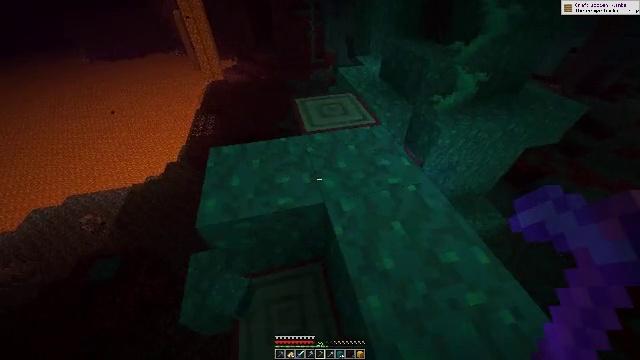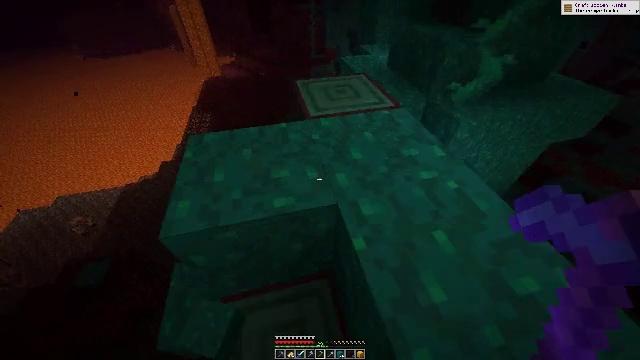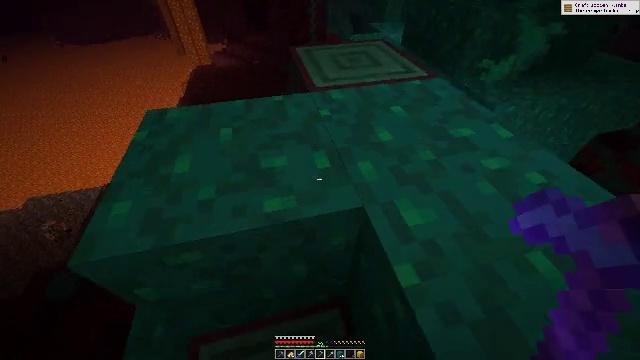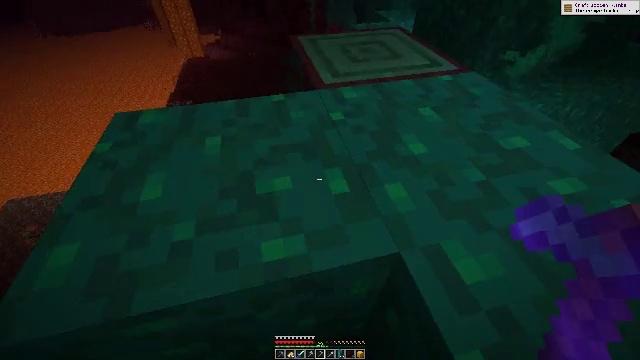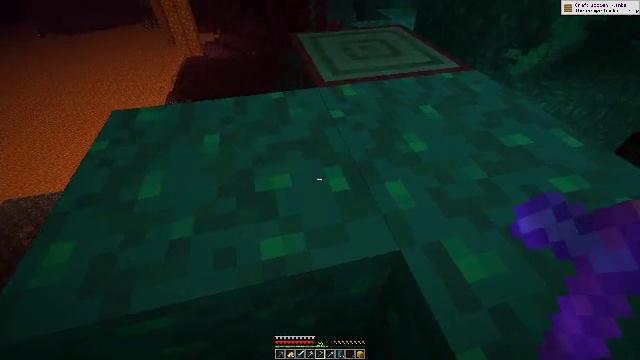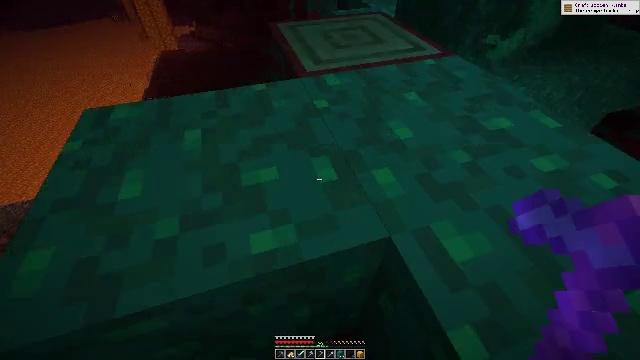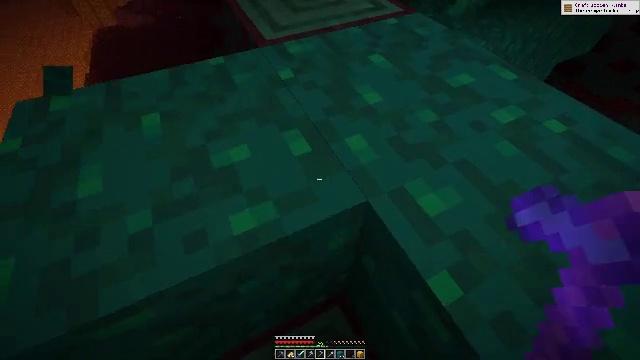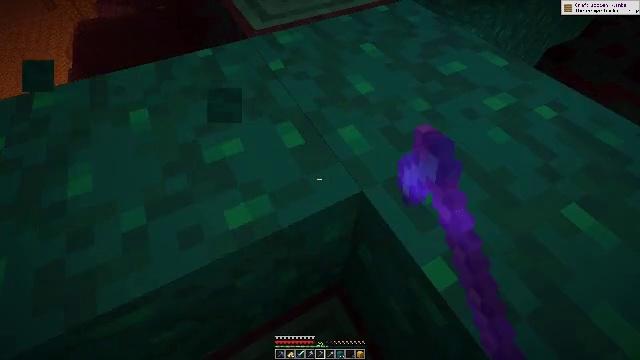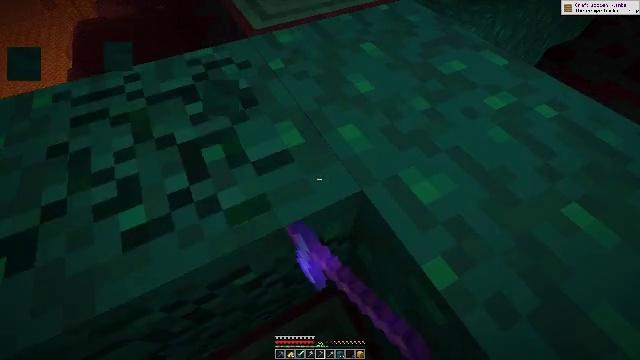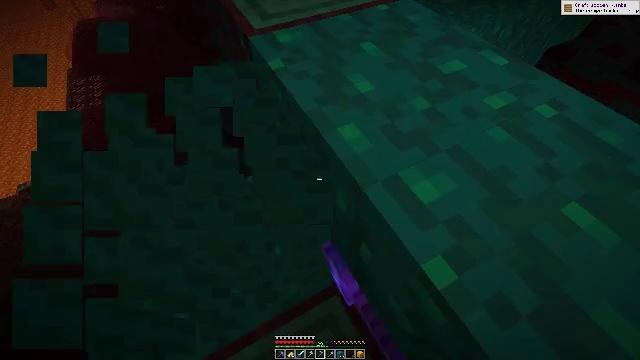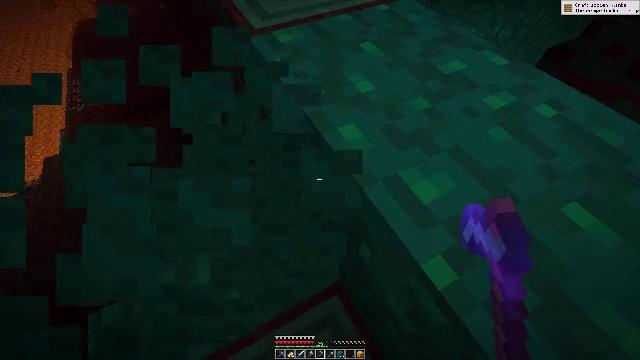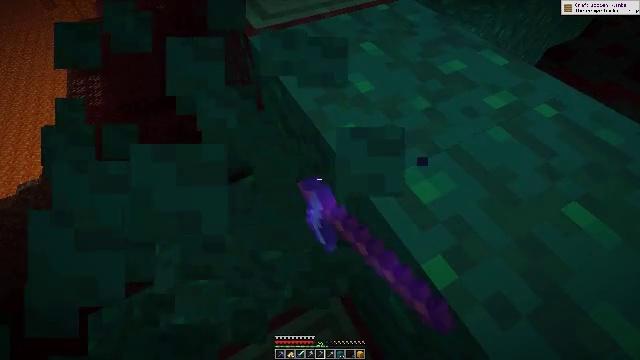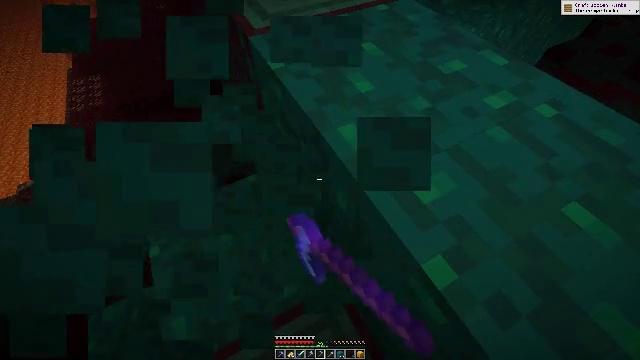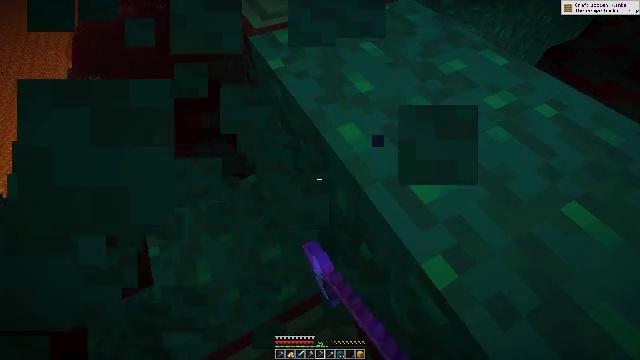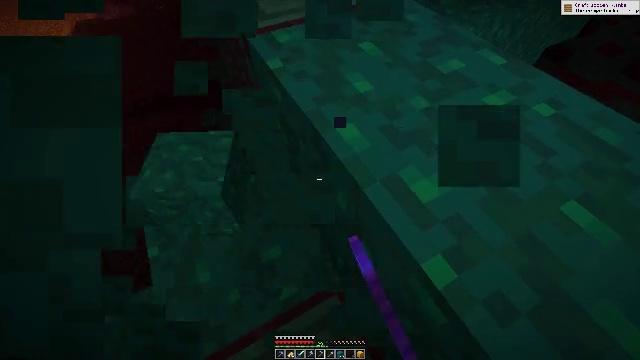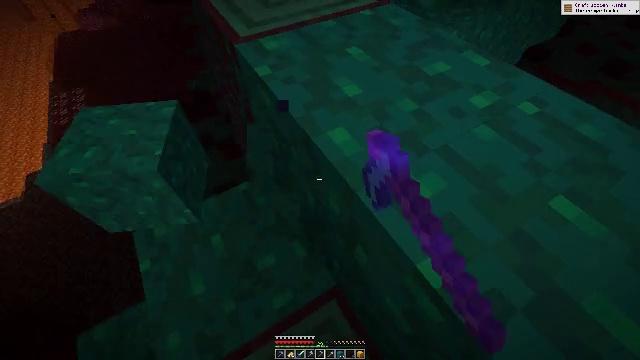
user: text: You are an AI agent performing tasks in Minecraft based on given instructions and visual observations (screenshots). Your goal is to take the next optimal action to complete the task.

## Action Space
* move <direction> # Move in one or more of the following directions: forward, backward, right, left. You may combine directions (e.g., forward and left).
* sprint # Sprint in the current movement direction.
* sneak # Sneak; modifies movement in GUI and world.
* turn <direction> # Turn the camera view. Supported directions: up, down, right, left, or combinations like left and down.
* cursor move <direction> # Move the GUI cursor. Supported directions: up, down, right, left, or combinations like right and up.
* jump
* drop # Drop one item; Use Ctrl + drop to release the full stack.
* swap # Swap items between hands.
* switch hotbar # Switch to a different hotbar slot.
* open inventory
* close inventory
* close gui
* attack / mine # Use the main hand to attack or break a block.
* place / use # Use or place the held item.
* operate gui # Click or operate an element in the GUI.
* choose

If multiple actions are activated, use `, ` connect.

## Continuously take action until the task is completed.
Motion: motion action
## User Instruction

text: Attack the warped wart block to obtain it.
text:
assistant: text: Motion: move forward
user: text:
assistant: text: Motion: move forward
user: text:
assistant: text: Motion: move forward
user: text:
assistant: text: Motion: no_op
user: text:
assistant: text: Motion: turn right and down
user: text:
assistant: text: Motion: turn right and down, attack / mine
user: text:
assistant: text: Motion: turn right and down, attack / mine
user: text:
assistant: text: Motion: attack / mine
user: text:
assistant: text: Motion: attack / mine
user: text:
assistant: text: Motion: attack / mine
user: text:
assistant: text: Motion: attack / mine
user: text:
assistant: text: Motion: attack / mine
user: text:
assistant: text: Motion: attack / mine
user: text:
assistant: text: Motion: attack / mine
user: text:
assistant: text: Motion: turn right and up, attack / mine
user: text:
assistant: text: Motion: turn right and up, attack / mine
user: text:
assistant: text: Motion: attack / mine
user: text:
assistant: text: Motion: attack / mine
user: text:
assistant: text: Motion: attack / mine
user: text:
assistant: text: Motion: attack / mine
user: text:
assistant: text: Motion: attack / mine
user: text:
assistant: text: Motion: attack / mine
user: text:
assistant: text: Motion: attack / mine
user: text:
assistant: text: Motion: turn left and down, attack / mine
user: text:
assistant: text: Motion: turn left and down, attack / mine
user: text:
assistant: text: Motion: turn left and down, attack / mine
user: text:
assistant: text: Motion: turn left, attack / mine
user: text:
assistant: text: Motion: attack / mine
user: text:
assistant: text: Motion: attack / mine
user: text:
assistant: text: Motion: attack / mine